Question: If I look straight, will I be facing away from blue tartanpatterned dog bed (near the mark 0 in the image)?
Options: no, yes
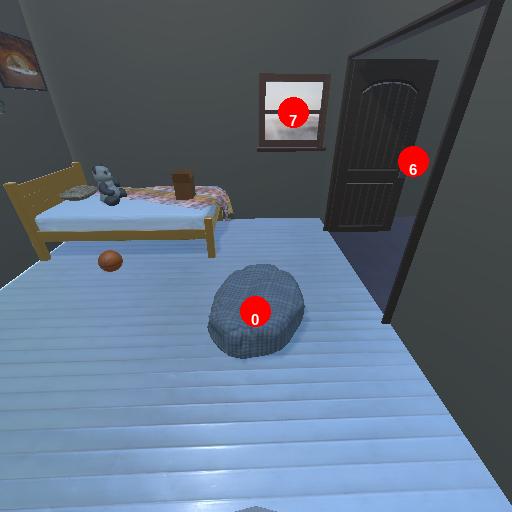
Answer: no